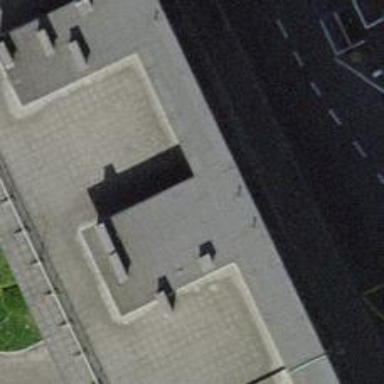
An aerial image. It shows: Convenience shop.